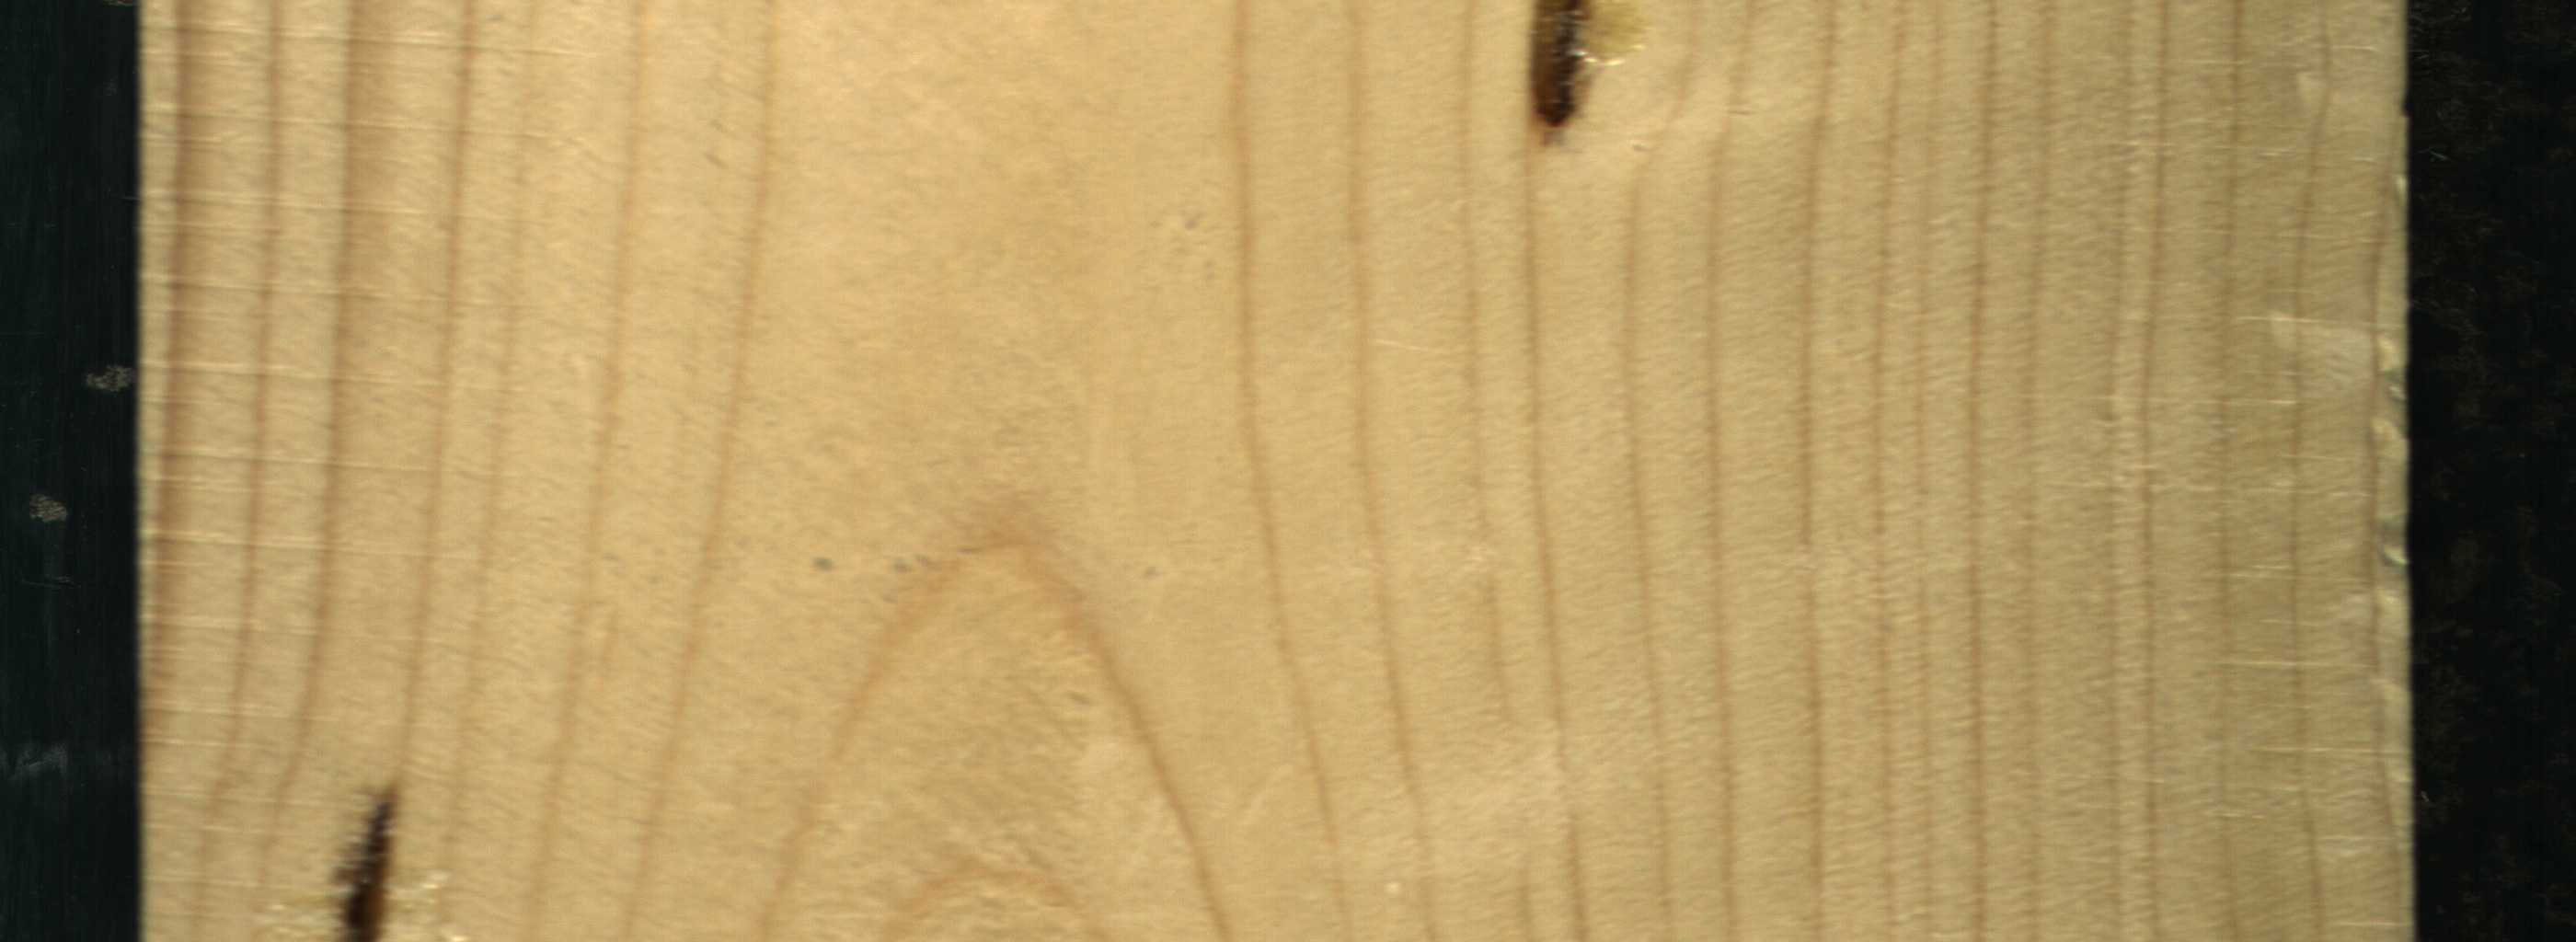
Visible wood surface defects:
resin
resin